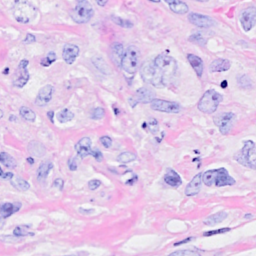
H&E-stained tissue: Breast